Interaction volume radius: 5 \u00c5
Interaction volume height: 35 \u00c5
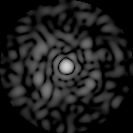
Disorder parameter: 0.8261